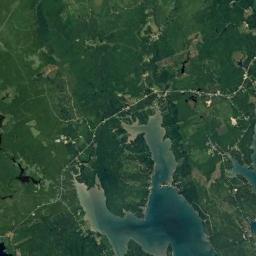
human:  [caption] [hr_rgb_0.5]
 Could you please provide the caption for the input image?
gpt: In the river in a wetland there are a few pieces of brown bare land with lush green plants on the bare land and a winding road on the land .

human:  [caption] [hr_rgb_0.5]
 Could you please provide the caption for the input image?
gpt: There are many different shapes and sizes of water around the wetlands .

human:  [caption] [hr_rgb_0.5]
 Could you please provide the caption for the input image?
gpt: About two-fifths of this wetland is water .

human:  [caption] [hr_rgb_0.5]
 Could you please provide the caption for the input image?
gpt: The wetland consists of green plants and water .

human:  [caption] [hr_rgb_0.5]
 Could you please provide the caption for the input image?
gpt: There are many green areas and some water areas on the wetland .